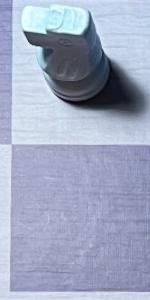
Label: Empty